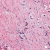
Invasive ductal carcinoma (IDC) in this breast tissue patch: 0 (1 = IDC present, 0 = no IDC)